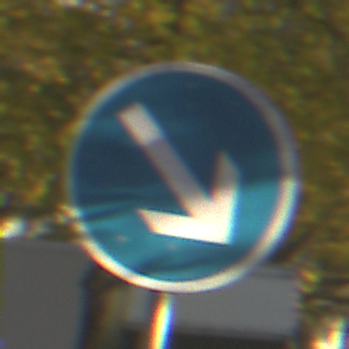
Verkehrszeichen: VorgeschriebeneVorbeifahrtRechts
Umgebung: Outdoor, Urban
Tageszeit: SunriseSunset
Wetter: PartlyCloudy
Licht: Natural
Jahreszeit: Autumn
Kontrast: HighContrast